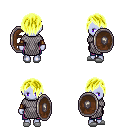
a pixel art fantasy rpg character, female body template, dark elf, purple skin, chain mail, magenta pants, gold bangs hairstyle, leather bracers, white slippers, shield, four views (front, back, left, right), 2x2 character sprite sheet, small pixel art, hard edges, no anti-aliasing